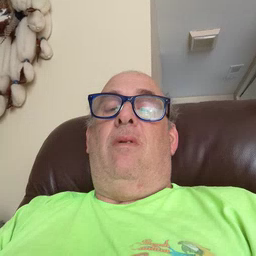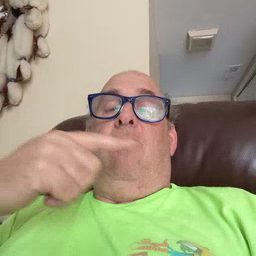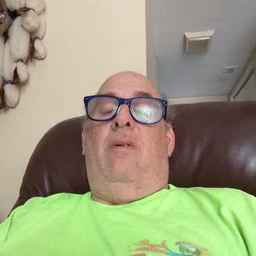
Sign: hesheit